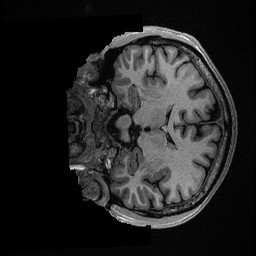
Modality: T1w
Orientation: coronal
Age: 49
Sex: male
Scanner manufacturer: ge
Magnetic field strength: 3 T
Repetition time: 0.006952 s
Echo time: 0.00292 s